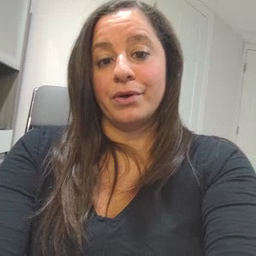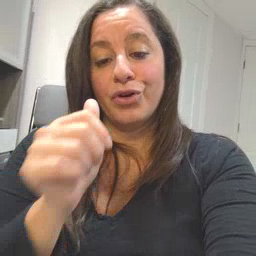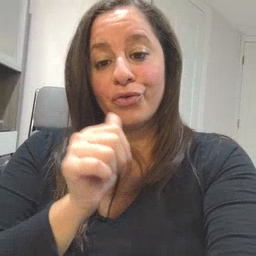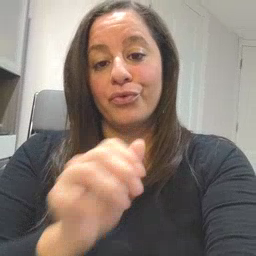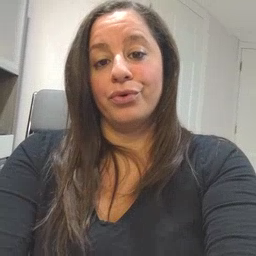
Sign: girl